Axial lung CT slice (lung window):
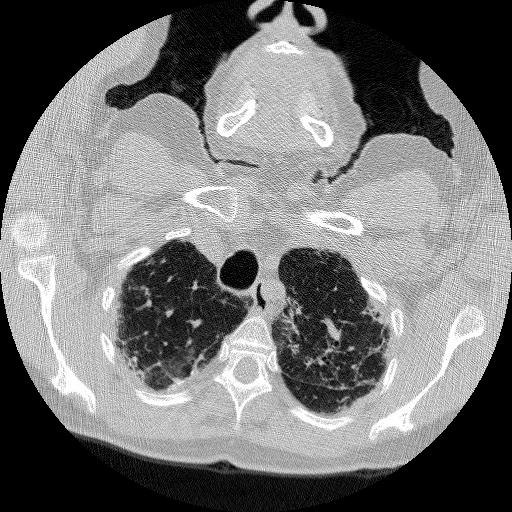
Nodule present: no